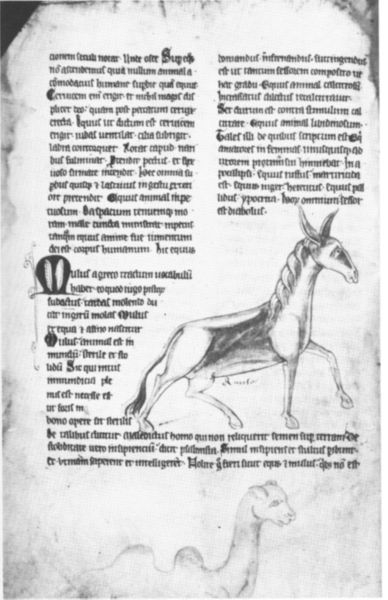
Titel: Bestiarium
Institution: Cambridge, Fitzwilliam Museum
Schlagwörter: weiß, schwarz, zeichnung, tiere, bibel, gotik, locken, ohren, esel, pferd, hufe, schwanz, schweif, schrift, spalten, buch, druck, seite, illustration, text, initiale, buchdruck, buchseite, pergament, mittelalter, absatz, fraktur, handschrift, kamel, textspalten, dromedar, manuskript, illumination, höcker, gothic, m